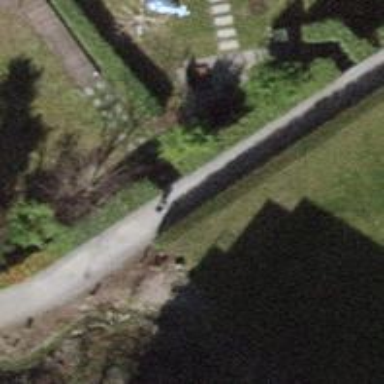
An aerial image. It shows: Footway with pebblestone surface.